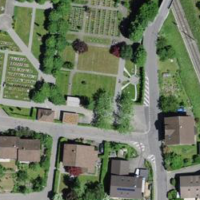
EUNIS habitat code: 53
Species observed at this site:
Lysimachia nummularia